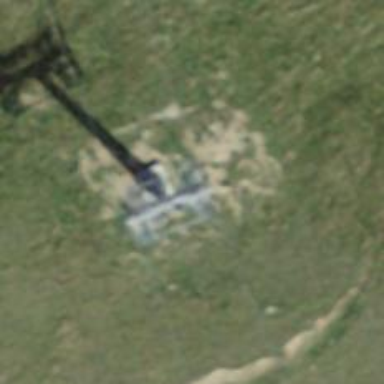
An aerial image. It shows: Pylon used for aerialway.